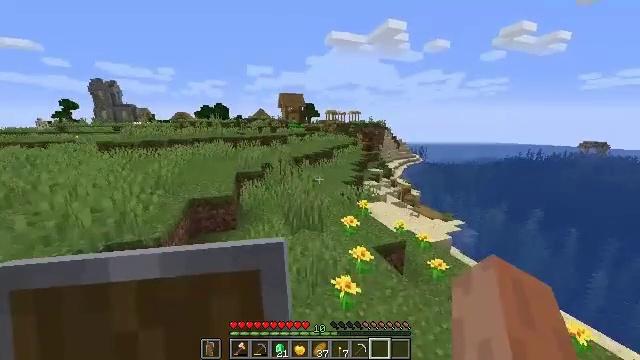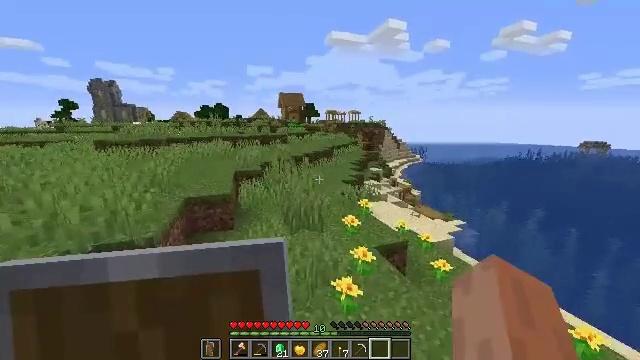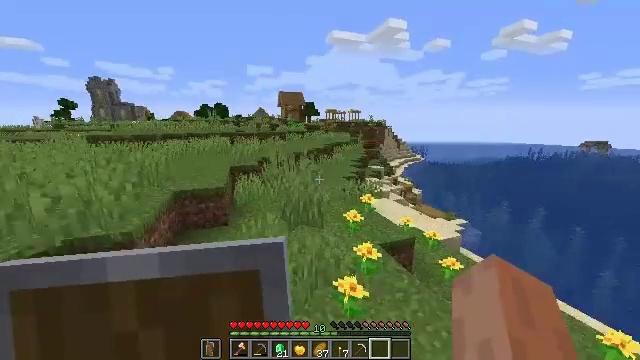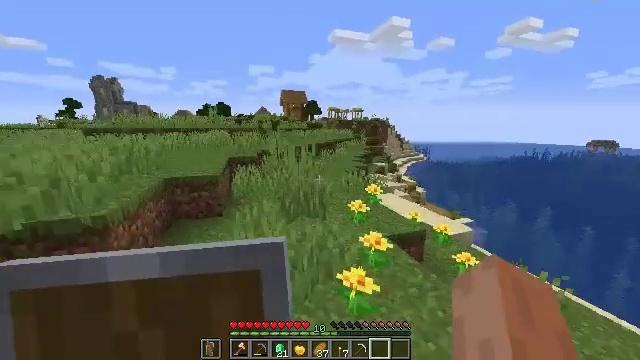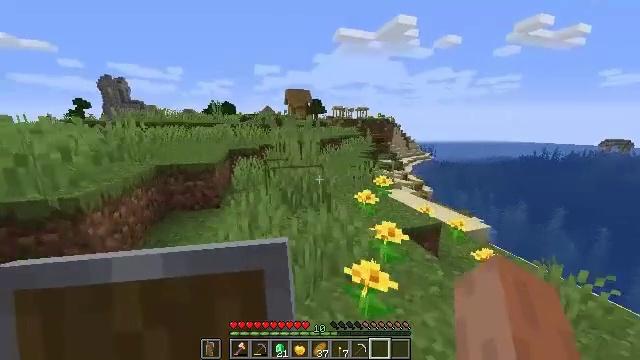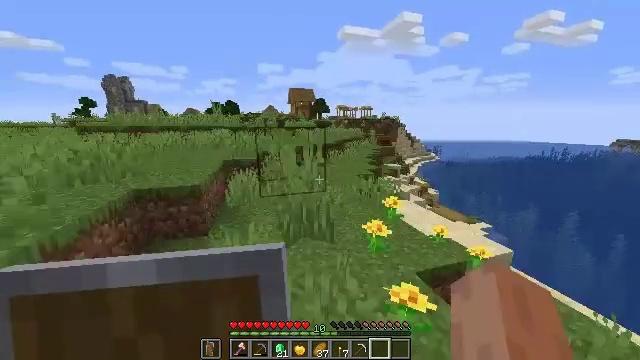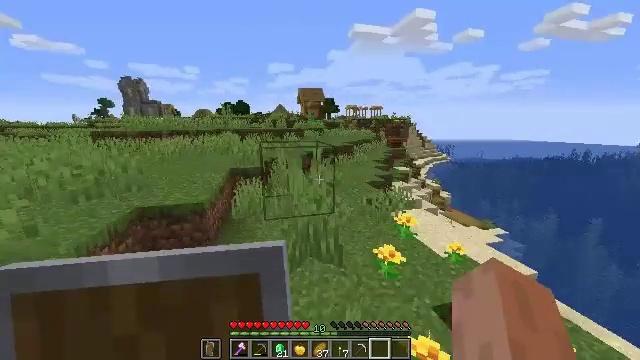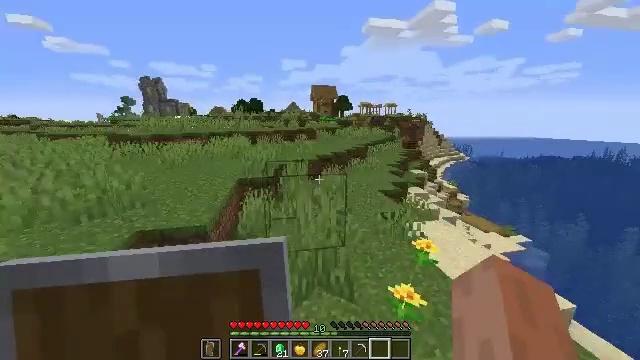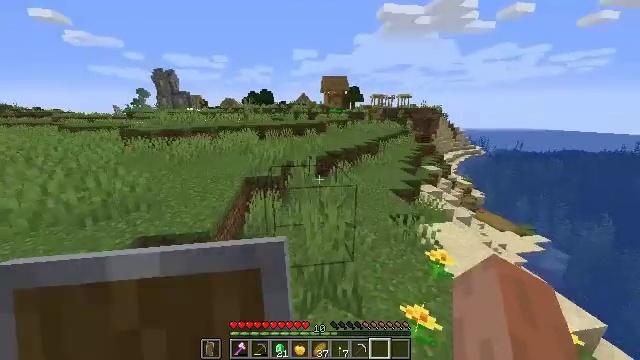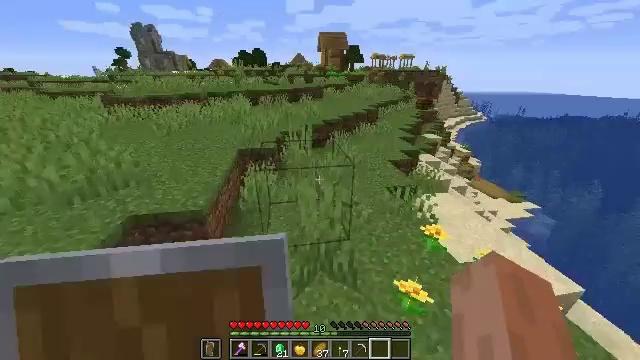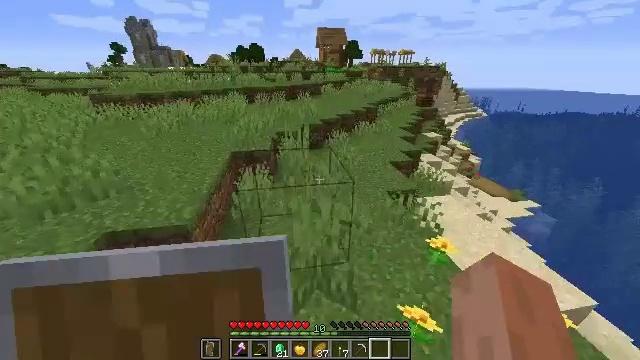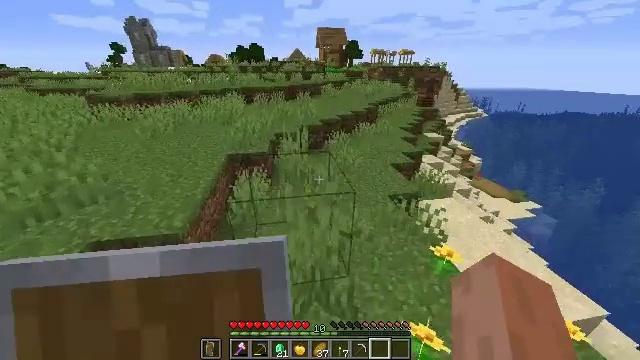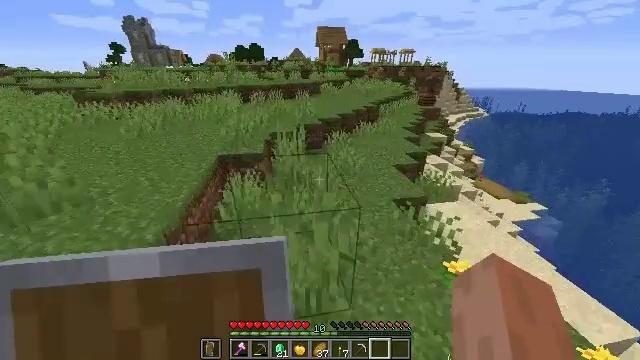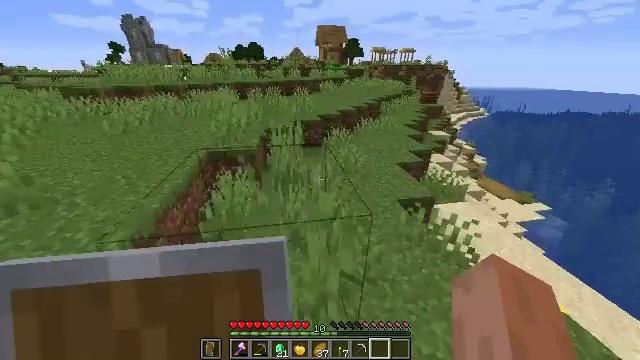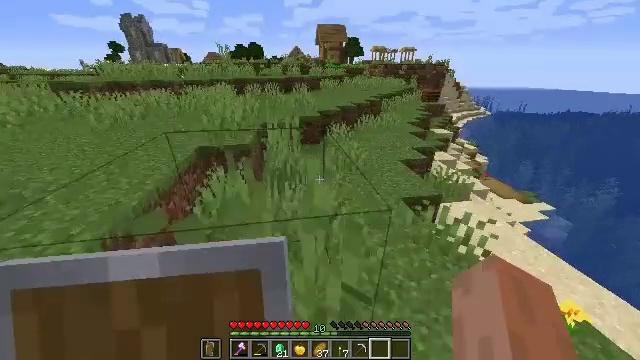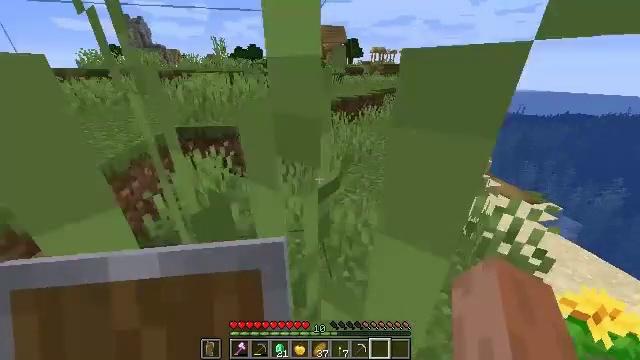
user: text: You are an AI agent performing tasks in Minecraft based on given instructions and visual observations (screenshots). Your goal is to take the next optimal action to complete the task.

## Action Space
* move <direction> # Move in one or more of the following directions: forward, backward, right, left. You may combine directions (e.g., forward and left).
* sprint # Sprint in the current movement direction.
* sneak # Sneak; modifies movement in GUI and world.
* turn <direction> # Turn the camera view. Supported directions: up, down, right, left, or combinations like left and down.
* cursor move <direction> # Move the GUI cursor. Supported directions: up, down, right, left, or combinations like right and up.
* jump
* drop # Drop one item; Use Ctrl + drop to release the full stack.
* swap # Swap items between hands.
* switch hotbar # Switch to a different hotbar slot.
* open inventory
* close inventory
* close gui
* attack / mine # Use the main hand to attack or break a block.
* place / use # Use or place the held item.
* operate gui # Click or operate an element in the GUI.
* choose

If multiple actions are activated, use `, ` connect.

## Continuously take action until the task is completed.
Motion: motion action
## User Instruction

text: Mine the blast furnace.
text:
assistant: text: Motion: move forward, jump
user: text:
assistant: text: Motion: move forward, jump
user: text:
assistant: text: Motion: move forward, jump
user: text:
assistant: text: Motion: move forward, turn left, jump
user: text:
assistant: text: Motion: move forward, jump
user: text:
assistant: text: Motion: move forward, turn left, jump
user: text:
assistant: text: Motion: move forward, turn left, jump
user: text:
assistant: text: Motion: move forward, turn left and down, jump
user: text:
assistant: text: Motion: move forward, turn down, jump
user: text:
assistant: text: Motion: move forward, jump
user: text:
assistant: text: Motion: move forward
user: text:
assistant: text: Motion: move forward
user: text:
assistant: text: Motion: move forward
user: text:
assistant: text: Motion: move forward
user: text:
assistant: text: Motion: move forward
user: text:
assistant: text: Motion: move forward
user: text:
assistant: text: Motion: move forward
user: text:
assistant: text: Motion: move forward, turn left
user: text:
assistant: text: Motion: move forward, turn left and up
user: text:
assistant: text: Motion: move forward, turn left and up
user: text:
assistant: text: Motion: move forward, turn left and up
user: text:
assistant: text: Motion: move forward, turn left and up
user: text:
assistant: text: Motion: move forward, turn left
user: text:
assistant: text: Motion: move forward, turn left and up
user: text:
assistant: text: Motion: move forward, turn left
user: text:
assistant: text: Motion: move forward
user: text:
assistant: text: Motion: move forward
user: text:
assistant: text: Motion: move forward, jump
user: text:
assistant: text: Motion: move forward, jump
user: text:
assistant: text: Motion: move forward, jump